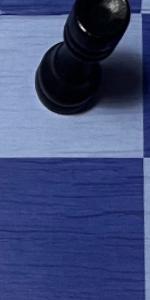
Label: Empty